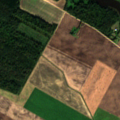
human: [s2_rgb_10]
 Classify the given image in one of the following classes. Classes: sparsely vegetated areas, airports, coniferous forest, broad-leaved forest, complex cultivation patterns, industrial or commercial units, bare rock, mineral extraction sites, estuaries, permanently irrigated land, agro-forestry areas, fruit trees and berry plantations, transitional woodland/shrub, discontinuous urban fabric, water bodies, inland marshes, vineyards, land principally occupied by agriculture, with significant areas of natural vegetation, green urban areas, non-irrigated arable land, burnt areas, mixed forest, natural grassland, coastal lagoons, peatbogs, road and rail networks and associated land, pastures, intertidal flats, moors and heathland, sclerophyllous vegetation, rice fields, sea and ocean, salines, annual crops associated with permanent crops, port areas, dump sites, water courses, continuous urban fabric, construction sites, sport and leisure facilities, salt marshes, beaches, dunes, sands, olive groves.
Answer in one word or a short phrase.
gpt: non-irrigated arable land, complex cultivation patterns, broad-leaved forest, water bodies